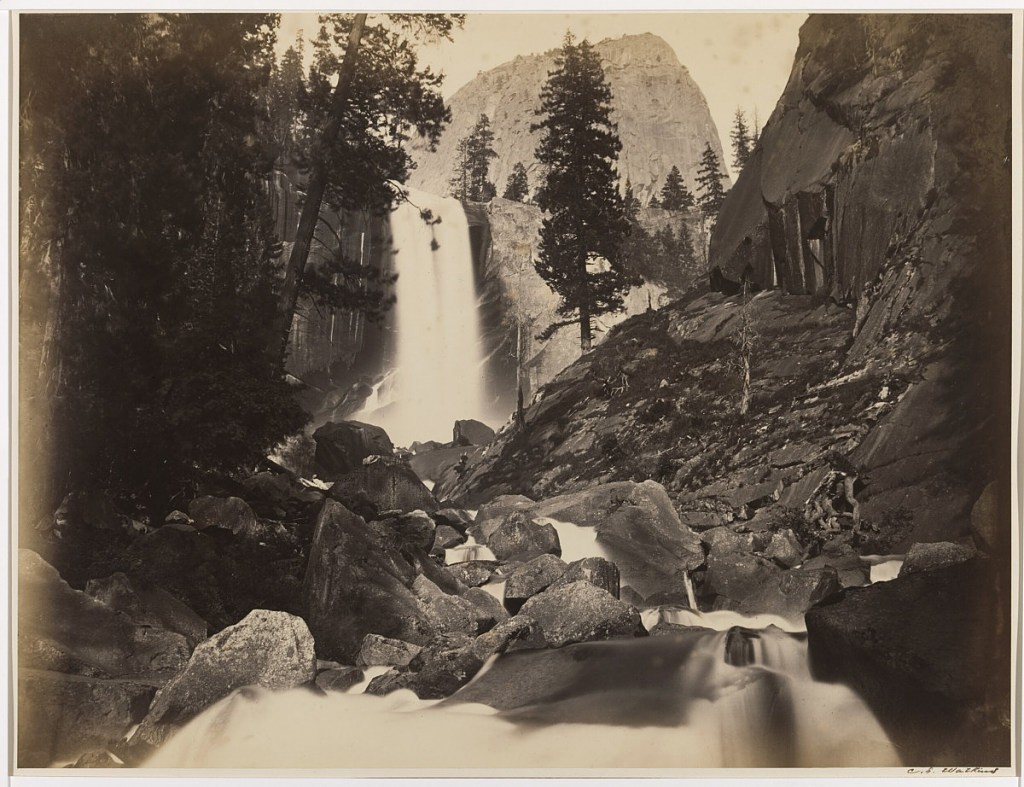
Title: Vernal Fall, 300 Feet, Piwyac
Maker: Carleton E. Watkins, American, 1829 – 1916
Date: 1861–66
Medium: Albumen silver print
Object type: Photograph
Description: View of mountain in the distance, waterfall at center, trees, rocks and water in foreground.